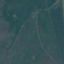
Label: HerbaceousVegetation